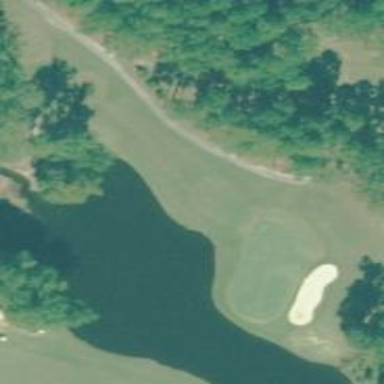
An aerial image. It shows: Golf cartpath that is also road path.